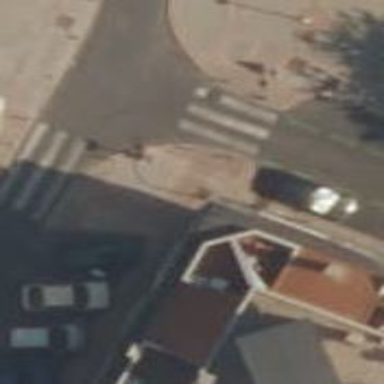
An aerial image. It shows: Uncontrolled zebra crossing on the road.